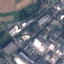
Label: Industrial